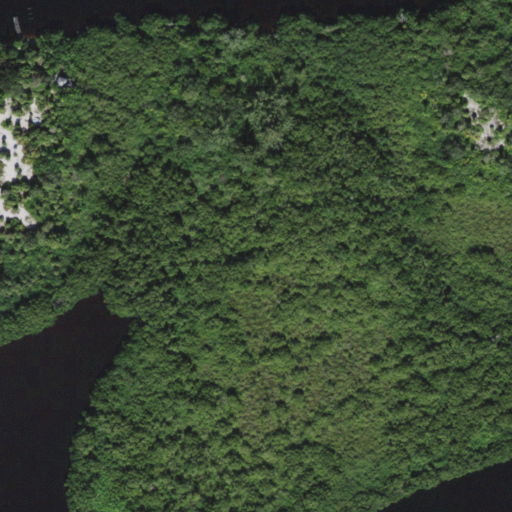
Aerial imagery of island in Florida named Beautiful Island containing woody wetlands, open water, herbaceous wetlands, low intensity development, open development, and shrub